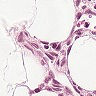
Metastatic tissue present: no